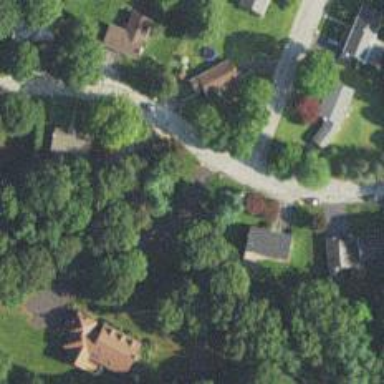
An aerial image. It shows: Driveway with embankment.